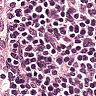
Metastatic tissue present: no